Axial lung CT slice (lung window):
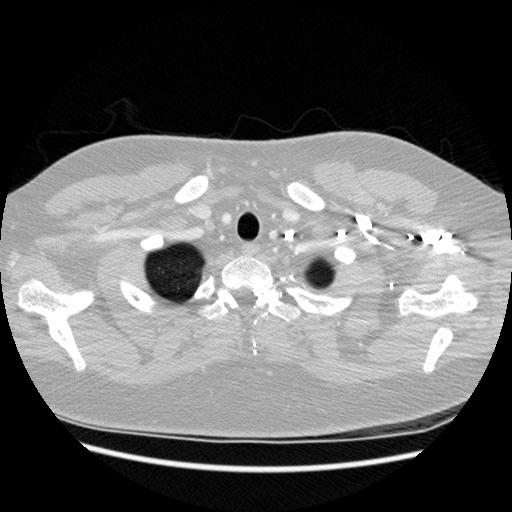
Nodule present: no